Field crop: maize
Growth stage: 1
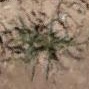
Species: salsola